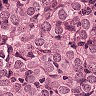
Metastatic tissue present: yes